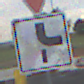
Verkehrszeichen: VerlaufVorfahrtsstrasse10
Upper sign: VorfahrtGewaehren
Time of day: MorningAfternoon
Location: Outdoor (RoadRail)
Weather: PartlyCloudy
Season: NotSpecified
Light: Natural